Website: crate-barrel
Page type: account-dashboard
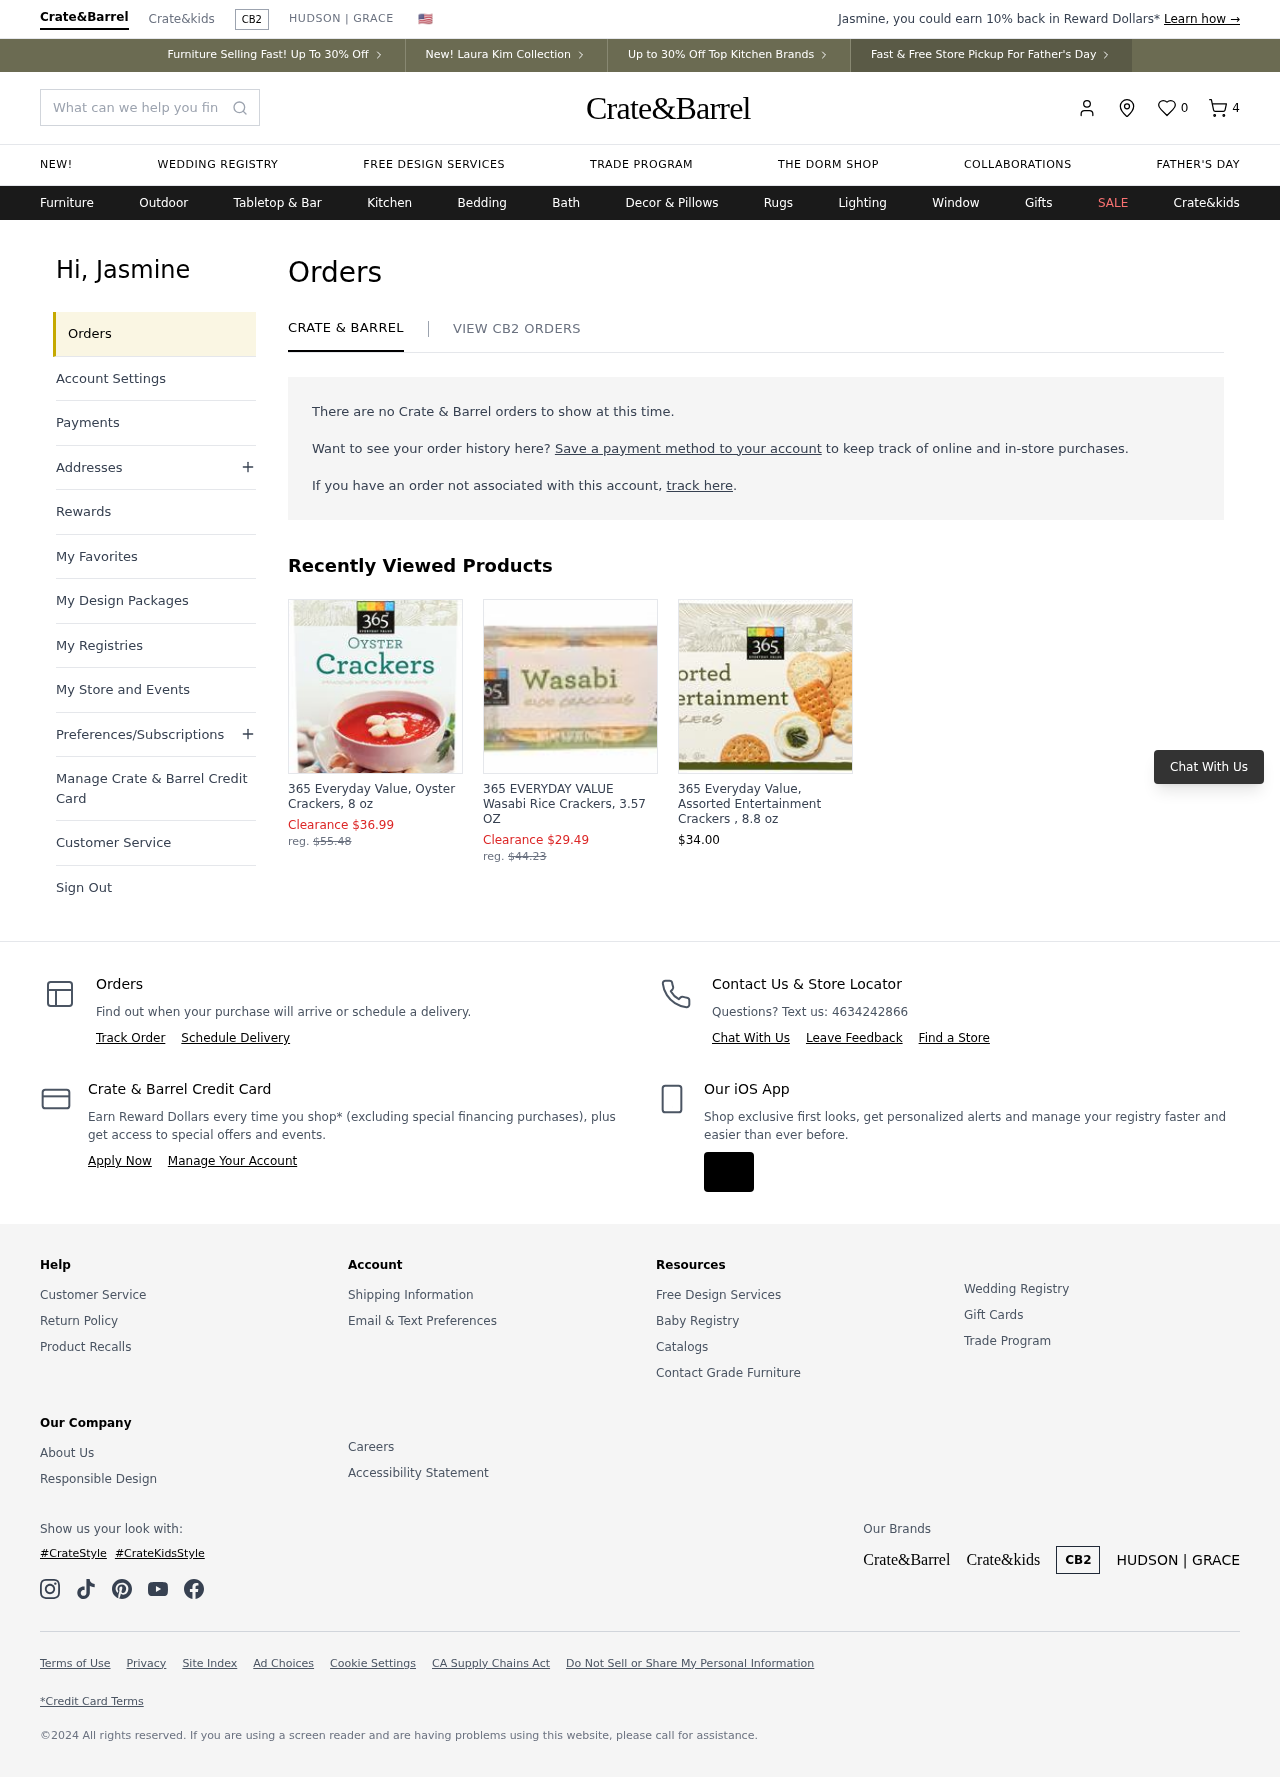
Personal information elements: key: PII_FIRSTNAME
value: Jasmine
Product elements: key: PRODUCT1_NAME
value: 365 Everyday Value, Oyster Crackers, 8 oz
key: PRODUCT1_PRICE
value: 36.99
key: PRODUCT2_NAME
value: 365 EVERYDAY VALUE Wasabi Rice Crackers, 3.57 OZ
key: PRODUCT2_PRICE
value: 29.49
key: PRODUCT3_NAME
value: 365 Everyday Value, Assorted Entertainment Crackers , 8.8 oz
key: PRODUCT3_PRICE
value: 34
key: PRODUCT1_ORIGINAL_PRICE
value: $55.48
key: PRODUCT2_ORIGINAL_PRICE
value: $44.23
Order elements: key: ORDER_NUM_ITEMS
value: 4
Search elements: key: HEADER_SEARCH
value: What can we help you find?
Other elements: key: FAVORITES_COUNT
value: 0